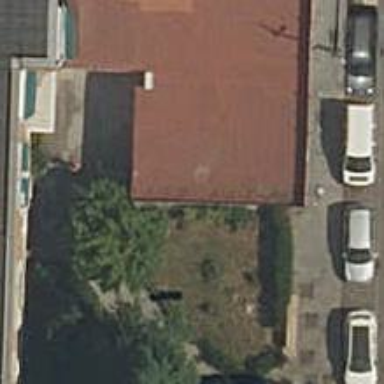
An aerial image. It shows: Restaurant.